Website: lowes
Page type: customer-info-address
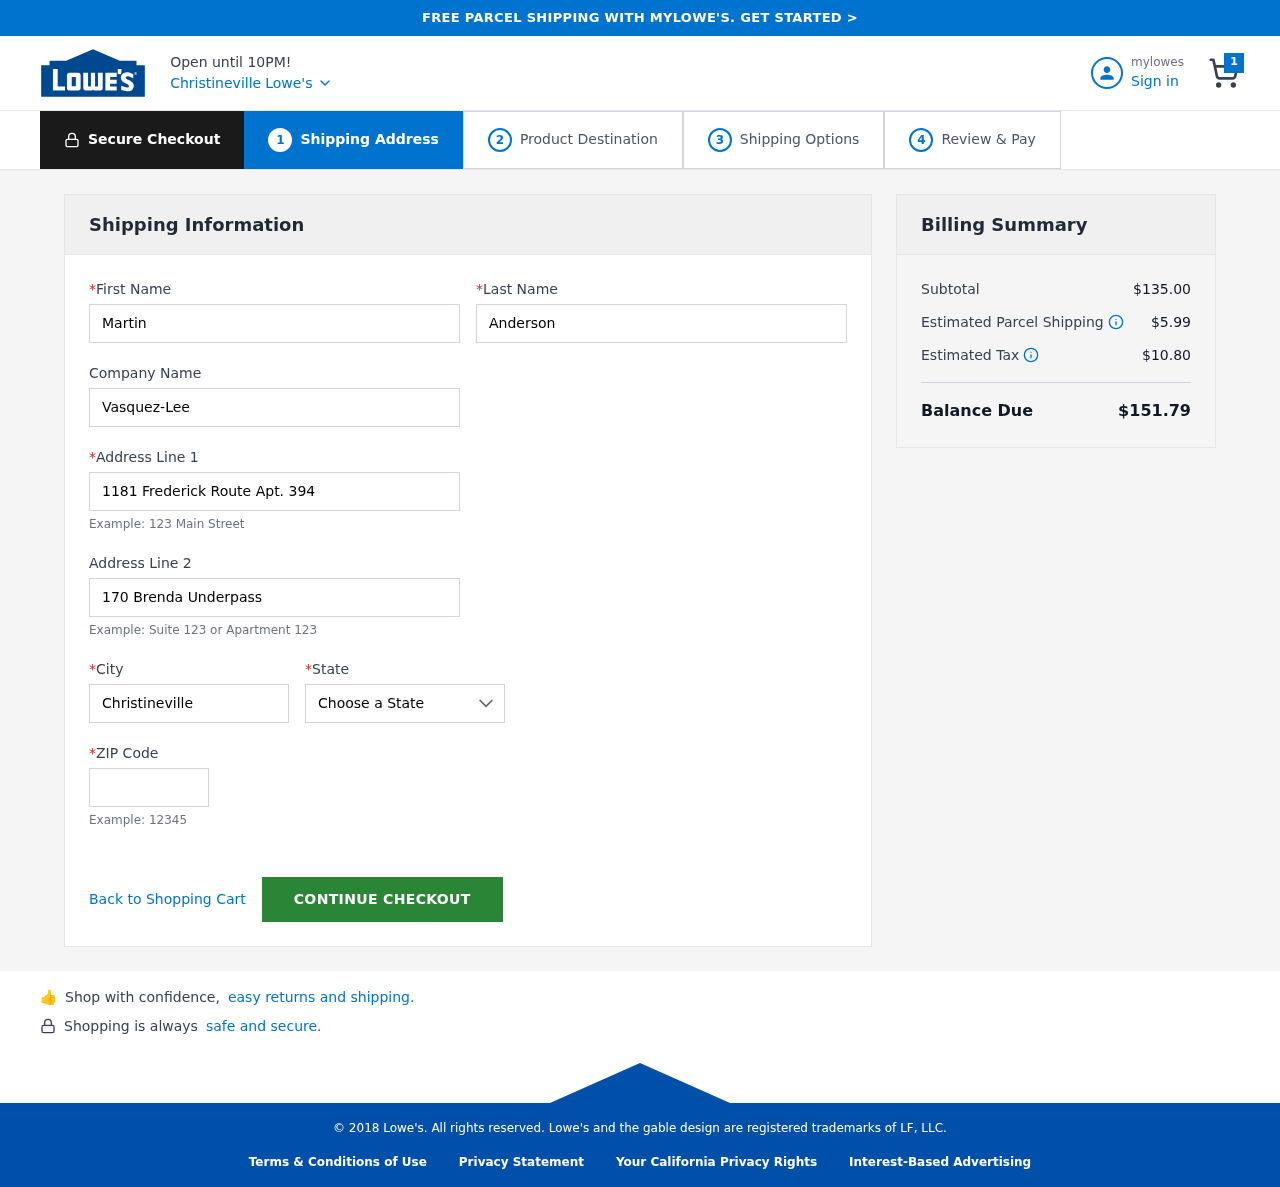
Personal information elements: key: PII_CITY
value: Christineville
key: PII_COMPANY
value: Vasquez-Lee
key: PII_FIRSTNAME
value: Martin
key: PII_LASTNAME
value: Anderson
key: PII_POSTCODE
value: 47521
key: PII_STATE
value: Hawaii
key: PII_STREET
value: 1181 Frederick Route Apt. 394
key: PII_STREET2
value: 170 Brenda Underpass
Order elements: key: ORDER_NUM_ITEMS
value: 1
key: ORDER_SUBTOTAL
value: $135.00
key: ORDER_SHIPPING_COST
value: $5.99
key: ORDER_TAX
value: $10.80
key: ORDER_TOTAL
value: $151.79